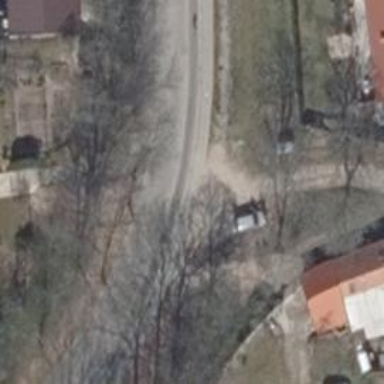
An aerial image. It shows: Driveway with sandy surface.